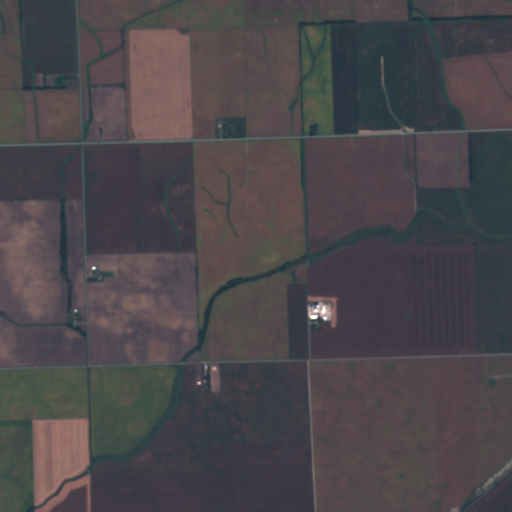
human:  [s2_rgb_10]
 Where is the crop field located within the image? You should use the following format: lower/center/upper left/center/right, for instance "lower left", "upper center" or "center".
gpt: The crop field is located in the lower of the image.
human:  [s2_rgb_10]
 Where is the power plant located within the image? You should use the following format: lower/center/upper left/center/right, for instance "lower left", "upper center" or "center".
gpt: There is no power plant in the image.